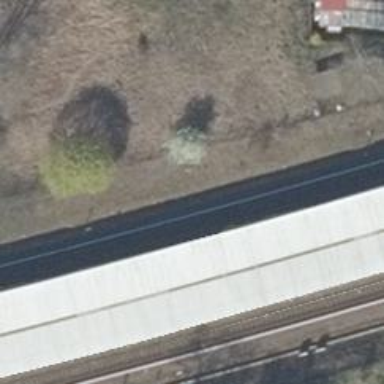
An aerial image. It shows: Platform edge at railway station.